Field crop: tomato
Growth stage: 2
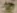
Species: solanum